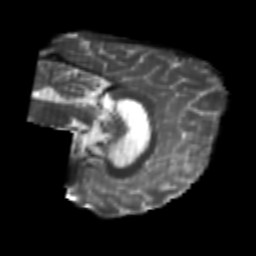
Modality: T2w
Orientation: sagittal
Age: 22
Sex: male
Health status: healthy
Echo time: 0.074 s